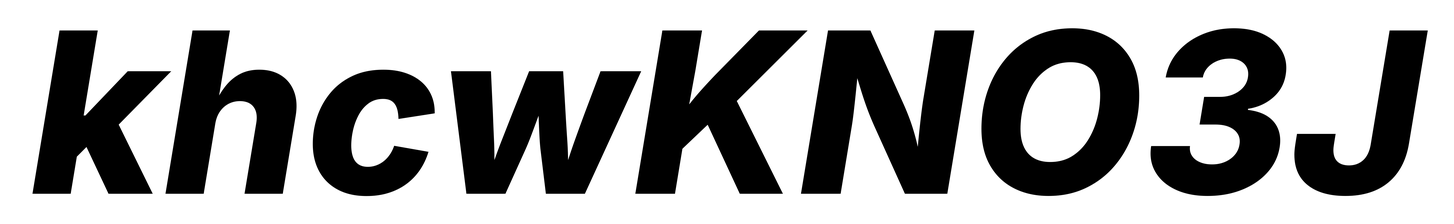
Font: Inter-Italic_ExtraBold_Italic